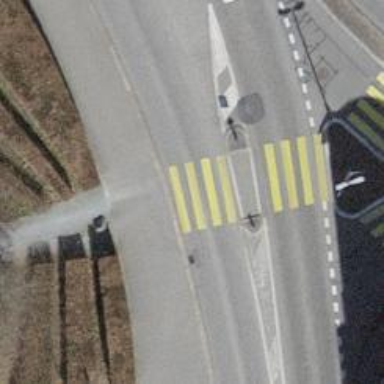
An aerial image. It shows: Marked crossing with pedestrian island.